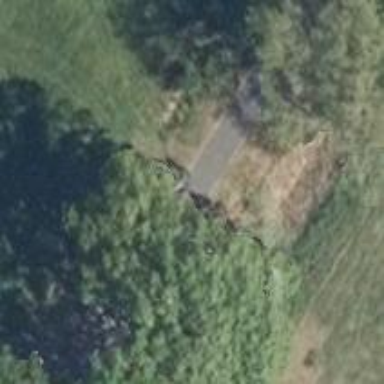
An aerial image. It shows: Unclassified road.